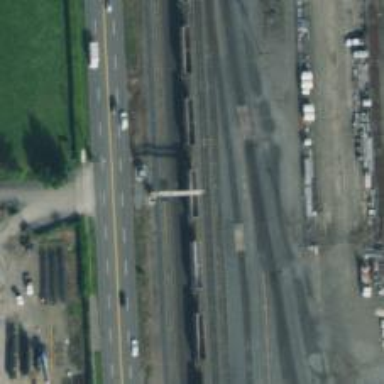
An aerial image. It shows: Railway signal.